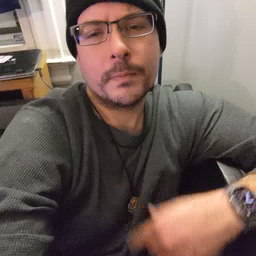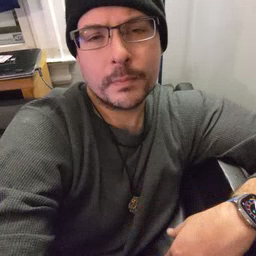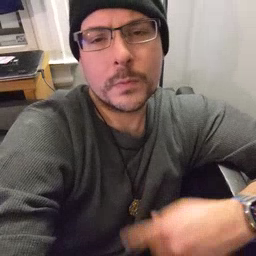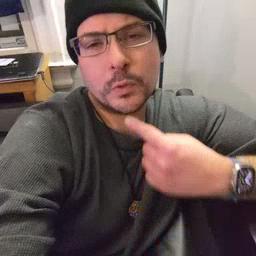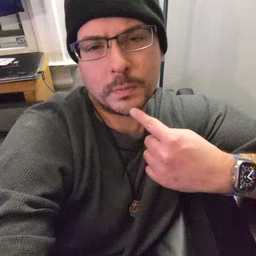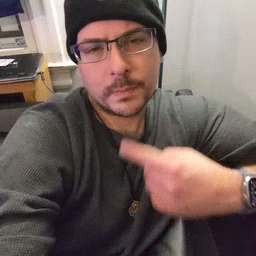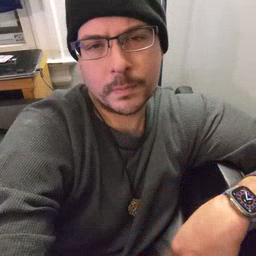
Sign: chin